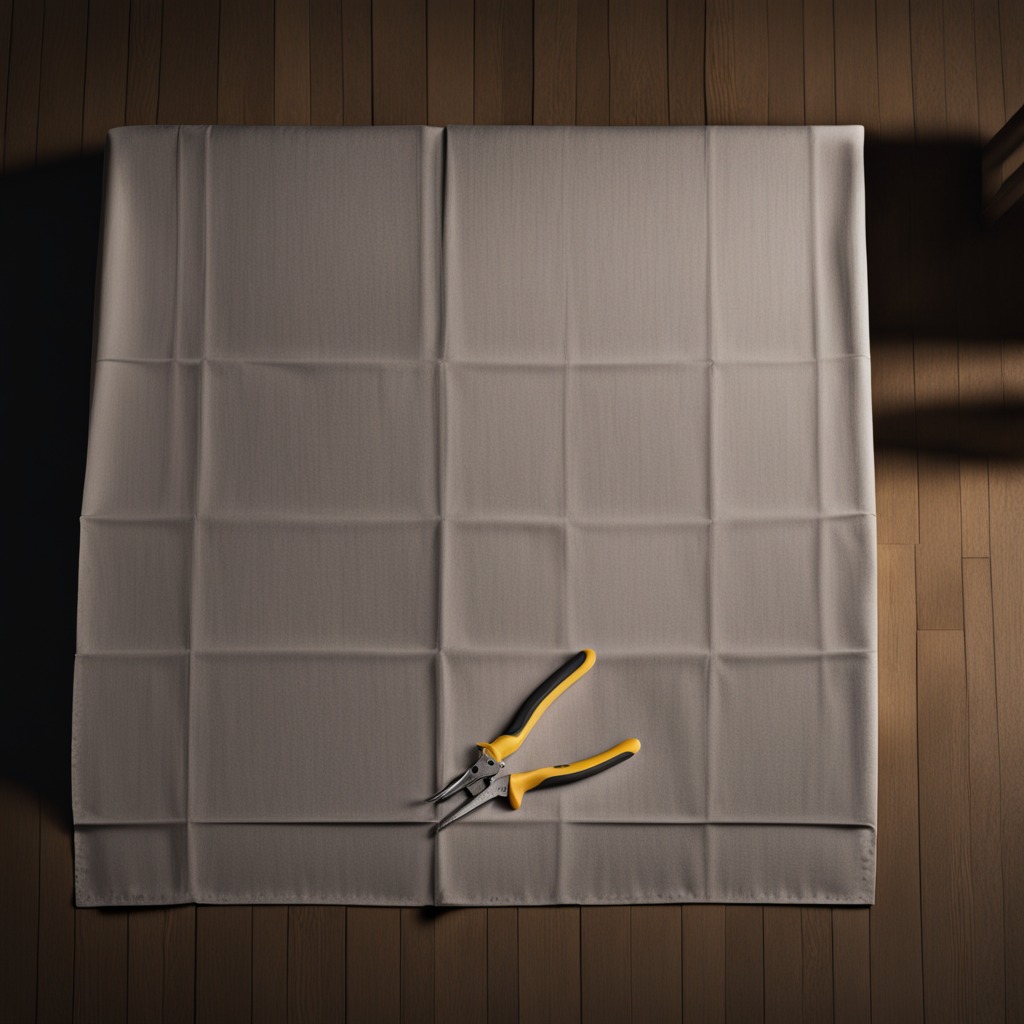
A plier is lying on the wooden table.